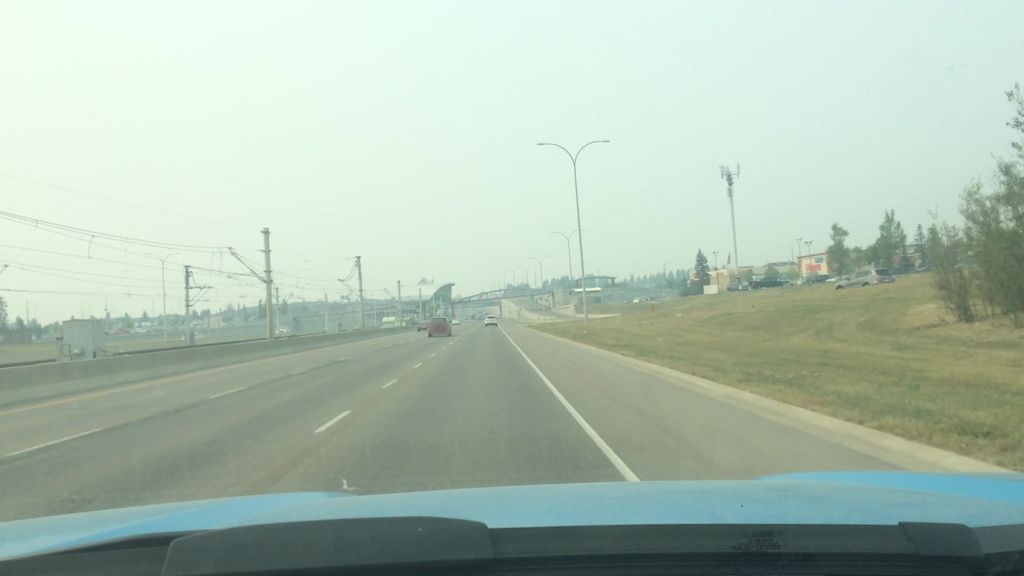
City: calgary